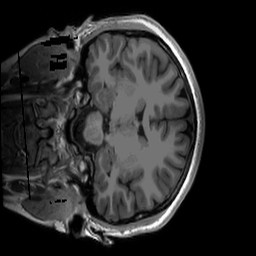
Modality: T1w
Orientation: coronal
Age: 20
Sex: female